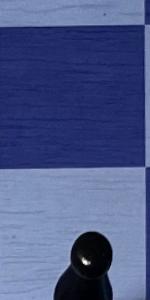
Label: Empty